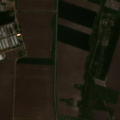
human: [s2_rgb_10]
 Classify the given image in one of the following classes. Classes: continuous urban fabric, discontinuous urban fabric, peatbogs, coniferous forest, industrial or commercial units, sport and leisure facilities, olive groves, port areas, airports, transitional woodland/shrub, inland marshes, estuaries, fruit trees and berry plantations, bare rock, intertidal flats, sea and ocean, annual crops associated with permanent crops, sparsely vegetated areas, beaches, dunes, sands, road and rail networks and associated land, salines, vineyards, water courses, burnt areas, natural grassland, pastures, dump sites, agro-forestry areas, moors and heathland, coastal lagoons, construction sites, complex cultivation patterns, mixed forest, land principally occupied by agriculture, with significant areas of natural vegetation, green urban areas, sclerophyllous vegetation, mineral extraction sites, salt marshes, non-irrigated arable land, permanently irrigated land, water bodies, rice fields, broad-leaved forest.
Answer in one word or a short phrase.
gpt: industrial or commercial units, non-irrigated arable land, pastures